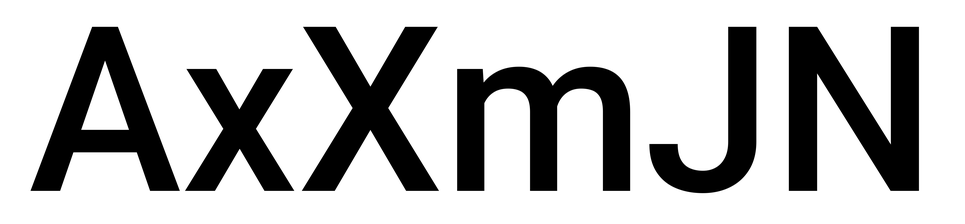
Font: Roboto_Medium